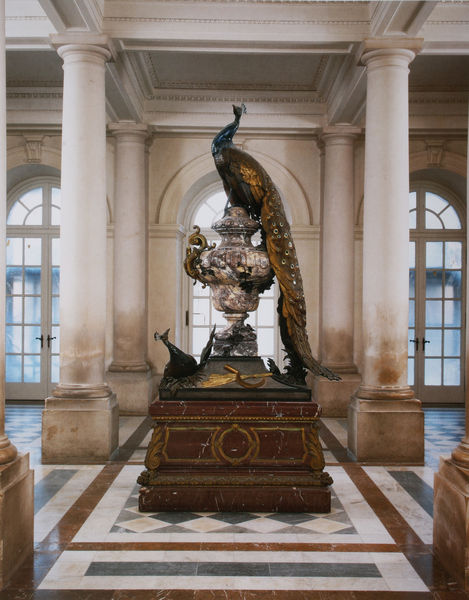
Titel: Vestibül des Erdgeschosses von Schloss Herrenchiemsee
Künstler: Georg Dollmann
Standort: Herrenchiemsee
Institution: Schloss Herrenchiemsee
Schlagwörter: blau, vogel, weiß, ocker, braun, fenster, hell, licht, marmor, raum, schmuck, säule, säulen, türkis, rot, schloss, tier, beige, schachbrettmuster, augen, barock, federn, lang, silber, sockel, stein, vögel, boden, gold, decke, skulptur, vase, schwanz, schweif, bogen, türen, saal, dekoration, bronze, strauß, foto, fotografie, photographie, fussboden, gefäß, sichel, fliesen, pfau, mosaik, photo, griffe, farbfoto, grab, fließen, glastür, schaft, plinte, schäfte, entree, kassettierung, pfauen, bodenmosaik, bocen